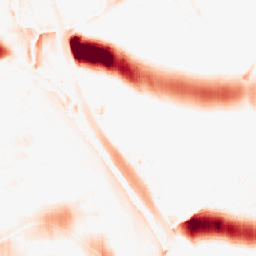
Category: morphological
Decomposition family: morphological_ellipse
Decomposition parameters: operation: opening
width: 50
height: 10
Upsampling method: nearest
Upsampling parameters: scale: 8
Upsampling scale: 8